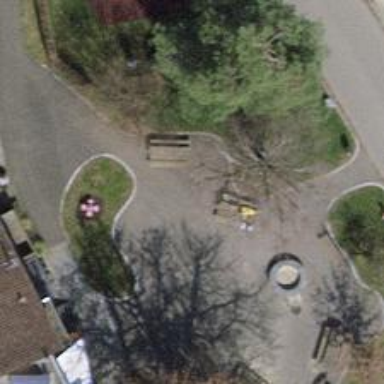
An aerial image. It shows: Brown picnic table on leisure land.